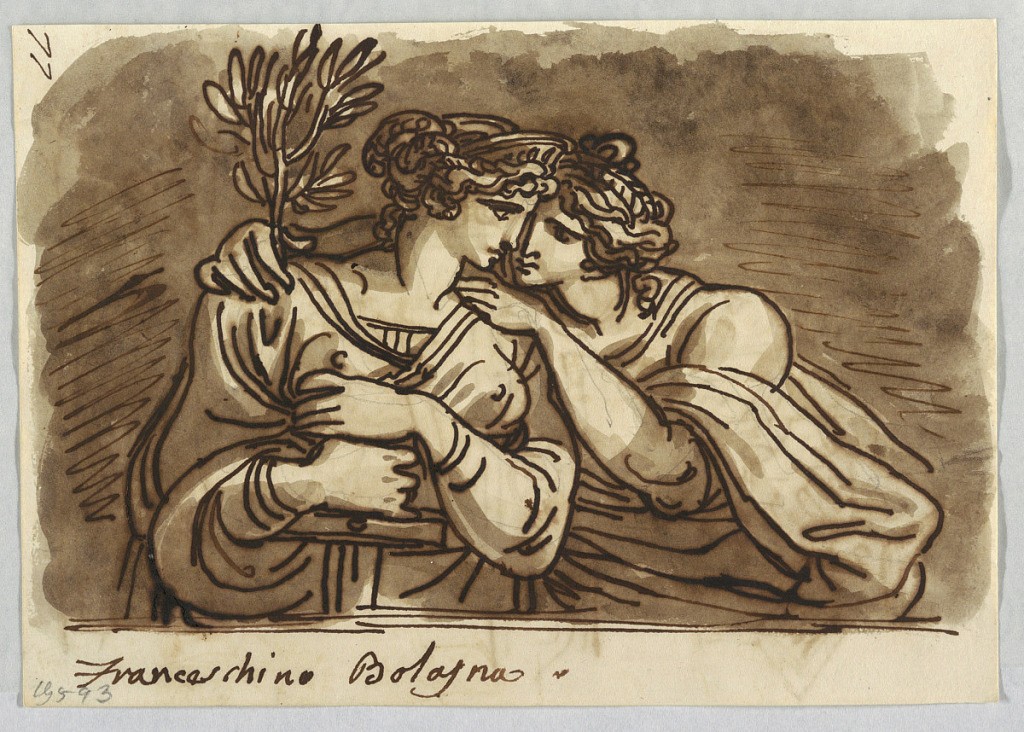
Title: The Personification of Justice and Peace
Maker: Felice Giani, Italian, 1758–1823
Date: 1813–18
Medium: Pen and ink, brush and brown wash on paper
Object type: Drawing
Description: Verso: three friezes